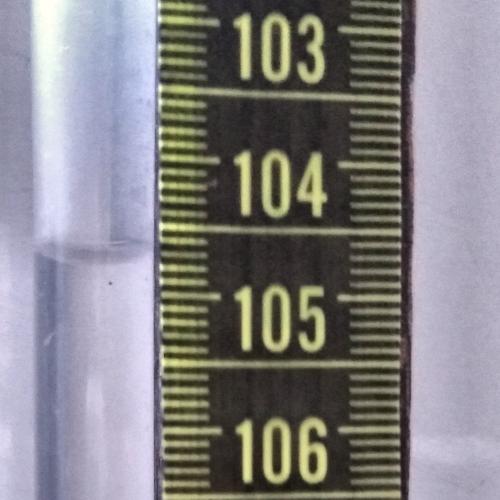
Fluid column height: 104.7 cm